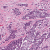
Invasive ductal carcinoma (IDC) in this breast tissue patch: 1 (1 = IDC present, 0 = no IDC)